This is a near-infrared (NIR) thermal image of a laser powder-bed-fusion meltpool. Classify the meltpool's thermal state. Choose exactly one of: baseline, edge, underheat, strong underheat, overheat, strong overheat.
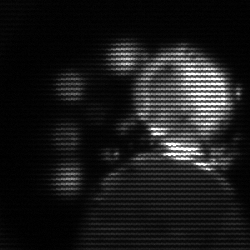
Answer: baseline